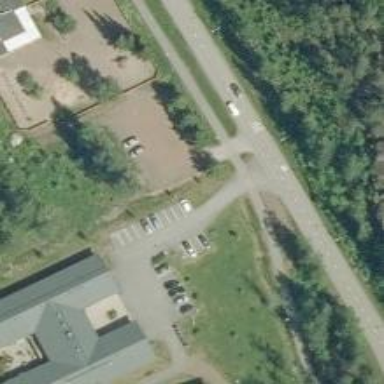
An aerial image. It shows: Cycleway.